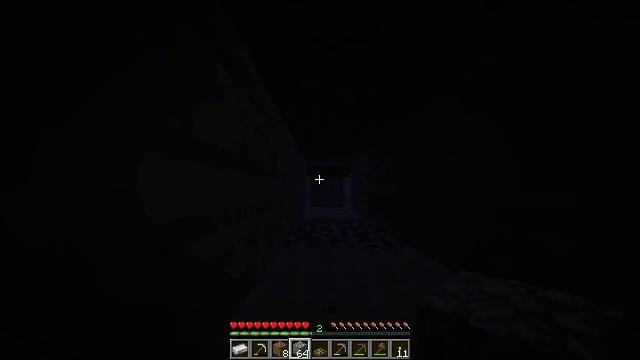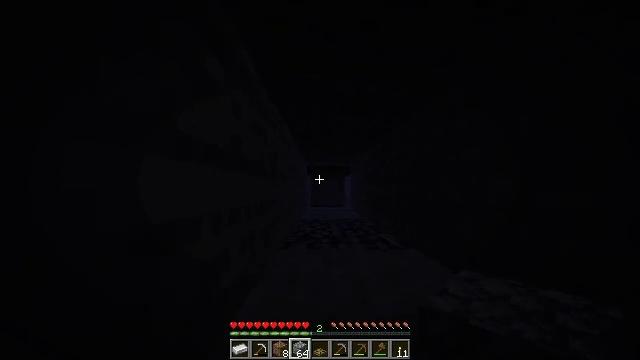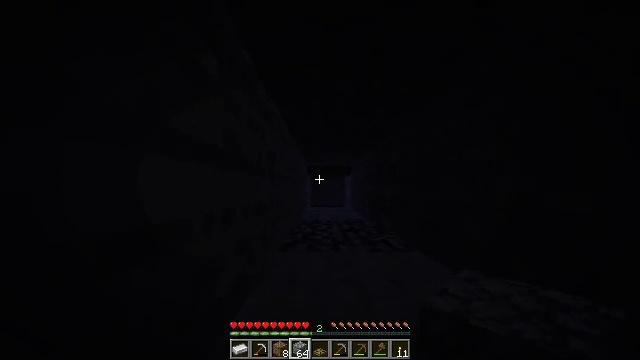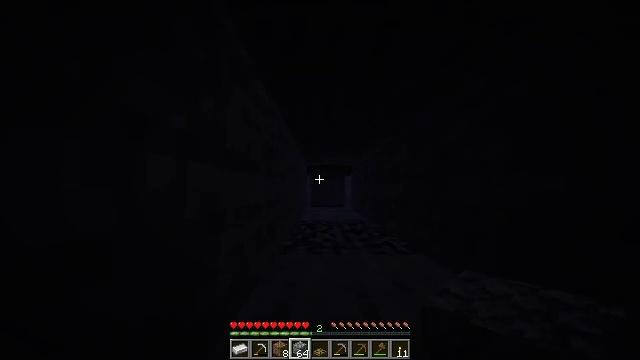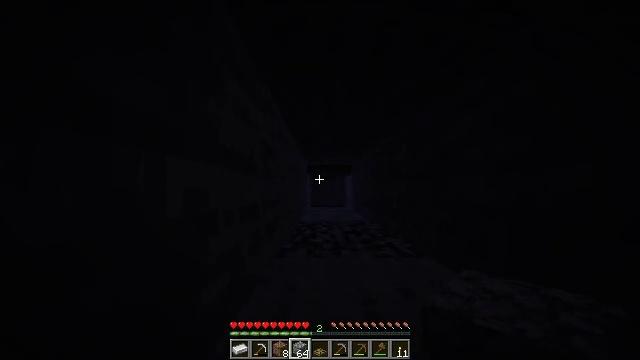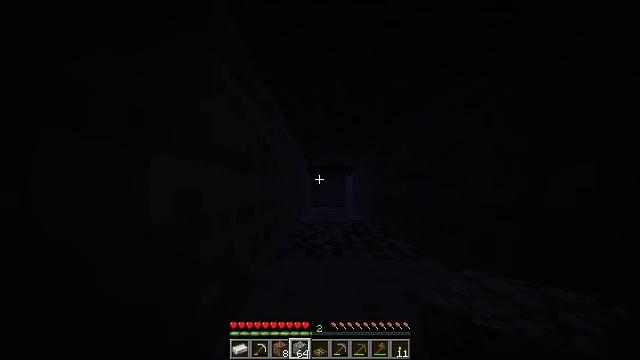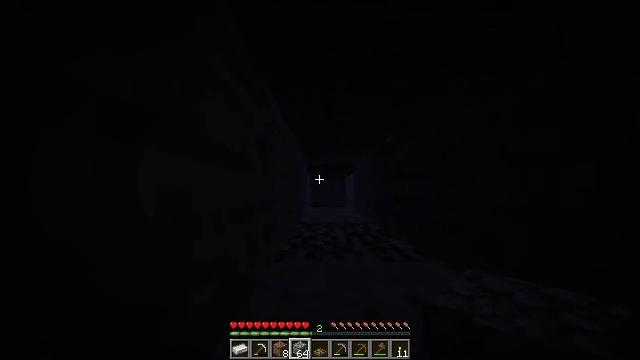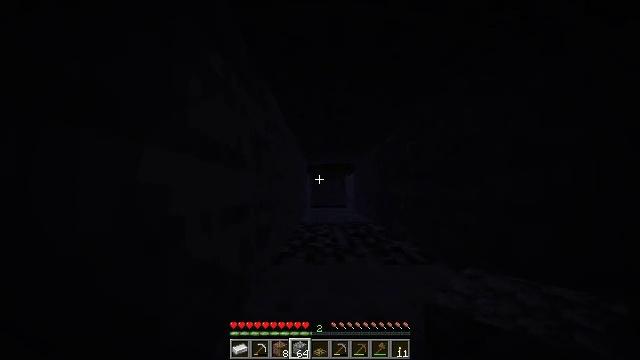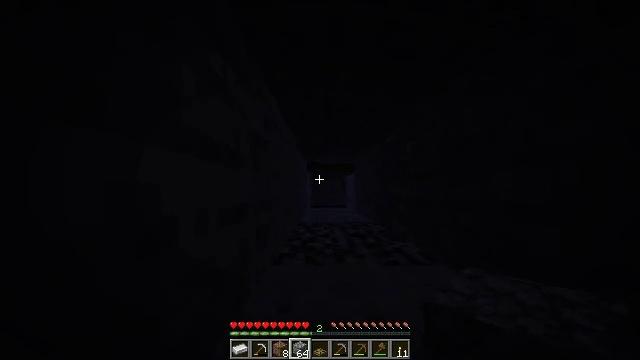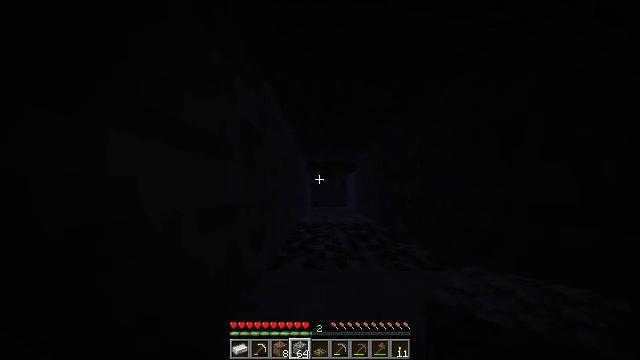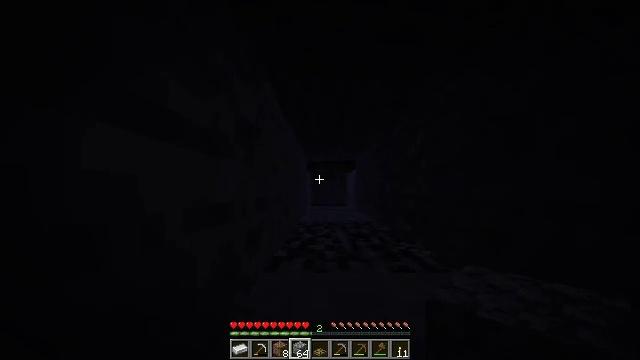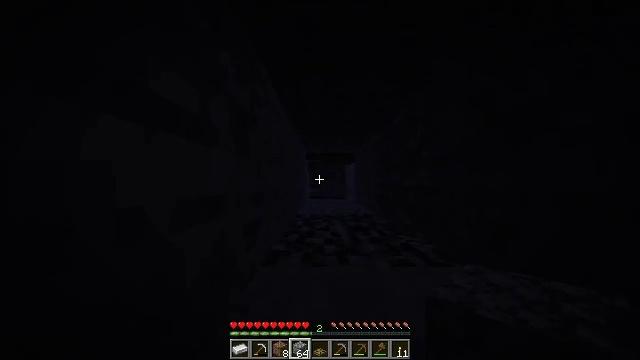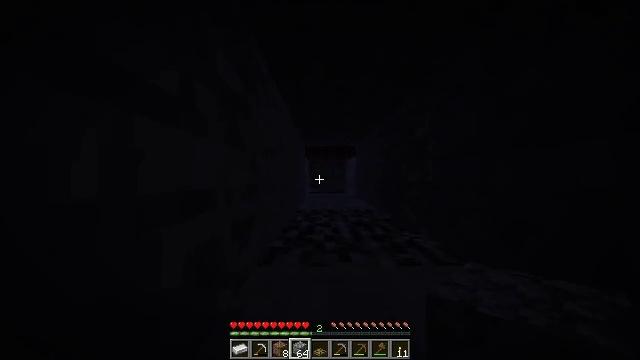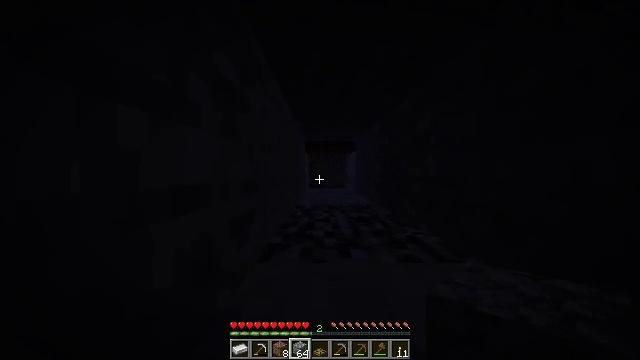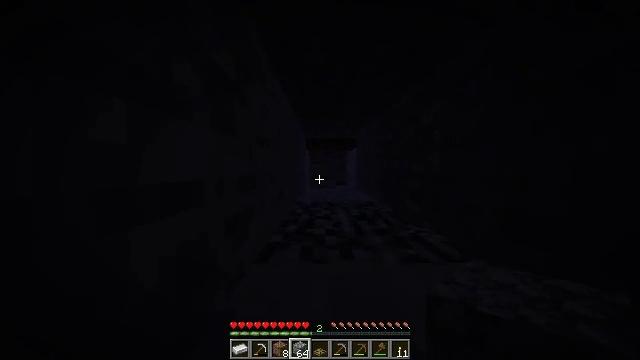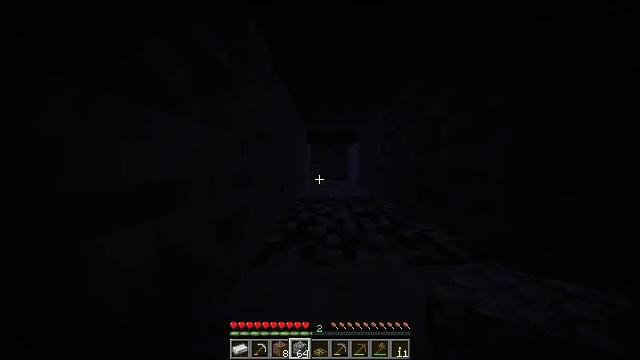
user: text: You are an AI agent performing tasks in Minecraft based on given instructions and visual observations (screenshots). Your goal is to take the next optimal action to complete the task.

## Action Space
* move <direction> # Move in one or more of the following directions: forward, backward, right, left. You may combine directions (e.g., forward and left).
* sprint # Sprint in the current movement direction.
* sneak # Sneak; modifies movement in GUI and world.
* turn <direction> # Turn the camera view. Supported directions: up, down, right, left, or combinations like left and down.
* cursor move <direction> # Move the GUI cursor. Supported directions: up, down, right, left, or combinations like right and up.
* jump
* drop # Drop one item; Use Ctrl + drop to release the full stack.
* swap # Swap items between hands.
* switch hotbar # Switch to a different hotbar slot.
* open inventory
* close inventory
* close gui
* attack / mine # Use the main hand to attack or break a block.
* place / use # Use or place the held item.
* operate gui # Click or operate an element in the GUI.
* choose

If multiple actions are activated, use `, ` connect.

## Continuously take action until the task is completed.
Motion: motion action
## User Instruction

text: Break the oak trapdoor to collect it.
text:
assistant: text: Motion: move forward
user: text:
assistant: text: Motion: move forward
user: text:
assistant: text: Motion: move forward
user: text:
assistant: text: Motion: move forward
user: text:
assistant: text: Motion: move forward
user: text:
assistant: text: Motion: move forward
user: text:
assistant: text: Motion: move forward
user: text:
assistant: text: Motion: move forward
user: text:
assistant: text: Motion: move forward
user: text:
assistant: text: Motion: move forward
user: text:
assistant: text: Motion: move forward, turn down
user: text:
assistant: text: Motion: move forward, turn down
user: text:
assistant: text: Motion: move forward, turn down
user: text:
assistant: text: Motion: move forward
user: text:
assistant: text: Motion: move forward, turn down
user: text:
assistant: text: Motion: move forward, turn down
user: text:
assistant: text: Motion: move forward, turn down
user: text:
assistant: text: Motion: move forward, turn down
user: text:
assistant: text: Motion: move forward, turn down
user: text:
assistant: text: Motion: move forward
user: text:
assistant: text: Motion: move forward
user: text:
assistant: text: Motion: move forward
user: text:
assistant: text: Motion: move forward
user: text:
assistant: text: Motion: move forward
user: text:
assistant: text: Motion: move forward
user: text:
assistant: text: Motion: move forward
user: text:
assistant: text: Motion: move forward
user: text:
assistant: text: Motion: move forward
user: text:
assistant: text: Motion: move forward
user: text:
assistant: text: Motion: move forward